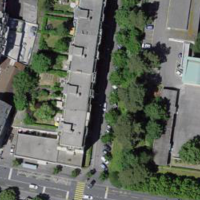
EUNIS habitat code: 54
Species observed at this site:
Epilobium hirsutum
Centaurea scabiosa
Aesculus hippocastanum
Mentha aquatica
Lapsana communis
Mercurialis annua